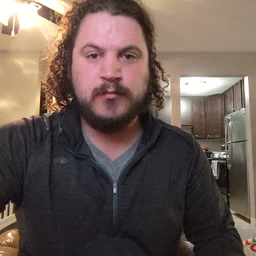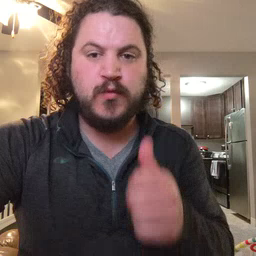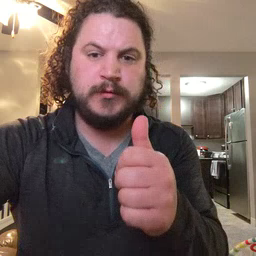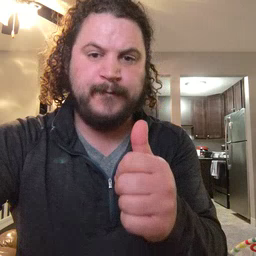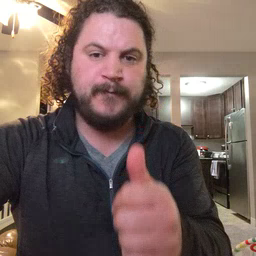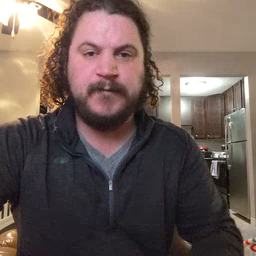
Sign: yourself